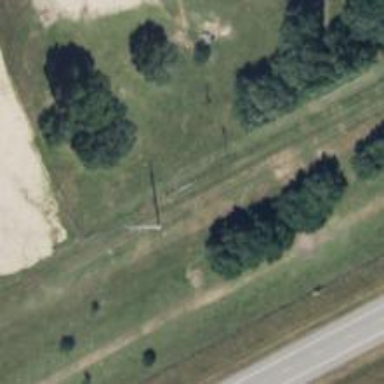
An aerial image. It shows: Power pole.